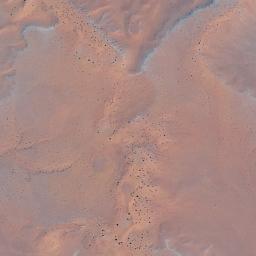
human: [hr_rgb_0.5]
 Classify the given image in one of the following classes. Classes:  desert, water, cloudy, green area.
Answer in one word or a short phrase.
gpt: desert